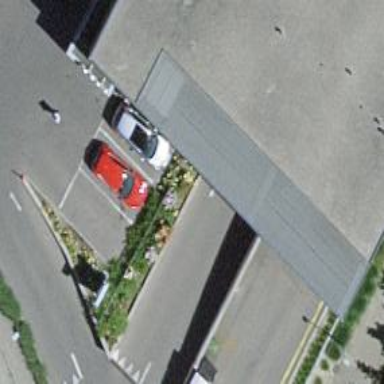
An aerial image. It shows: Parking entrance.